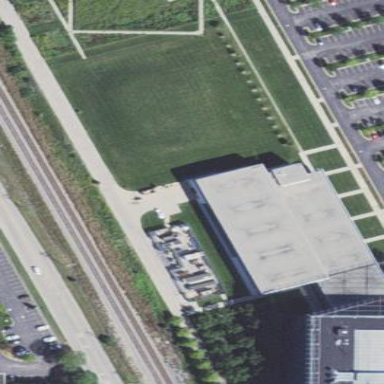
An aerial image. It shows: Commercial building.